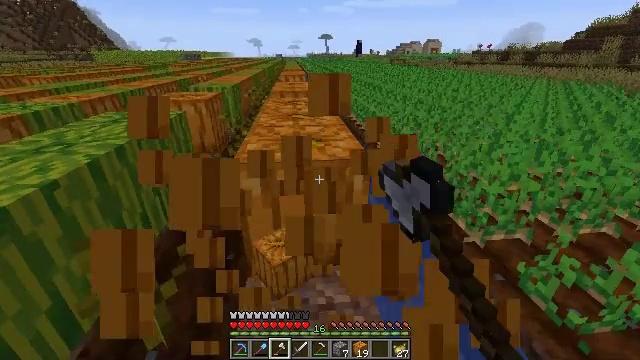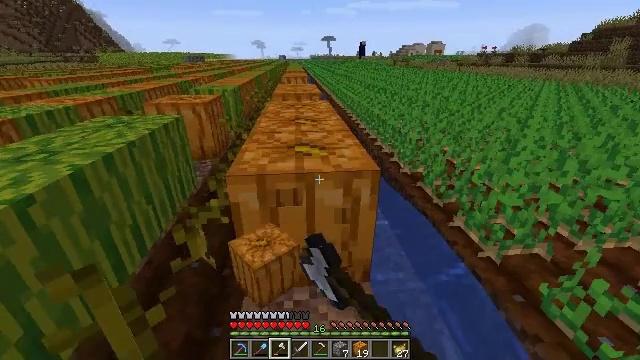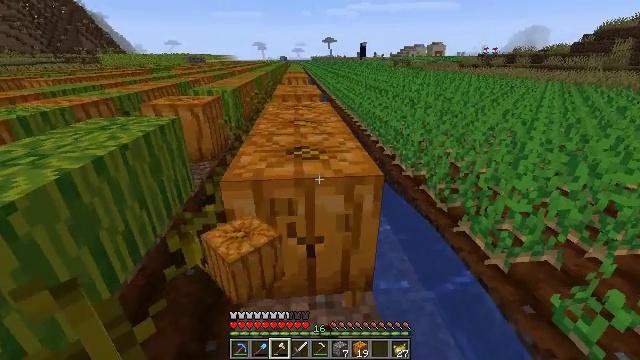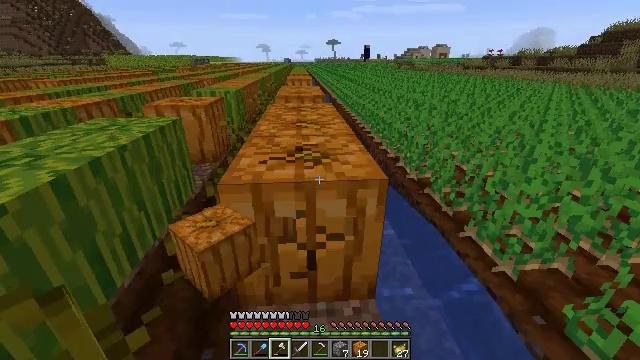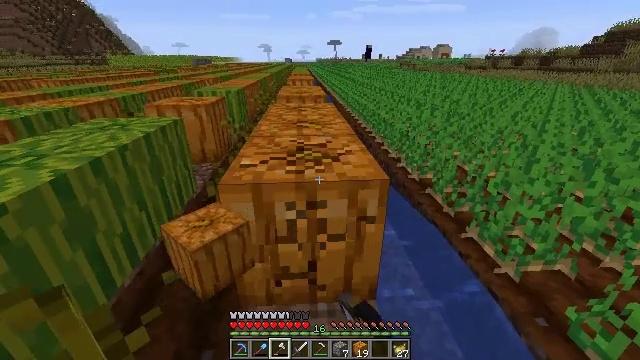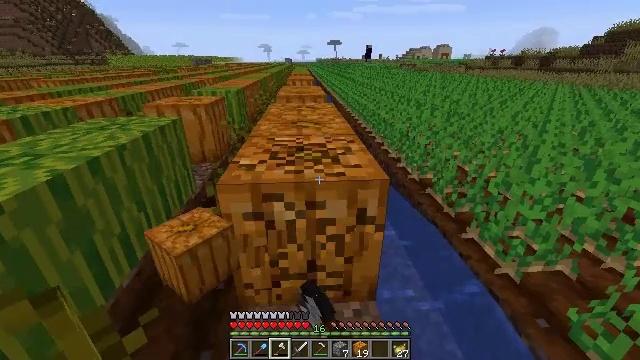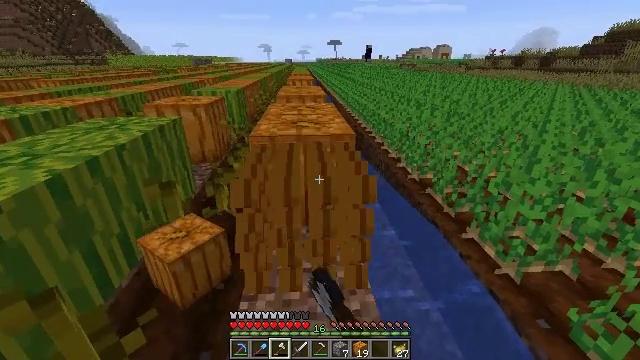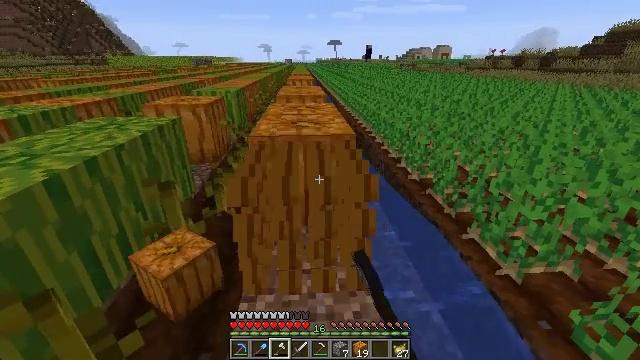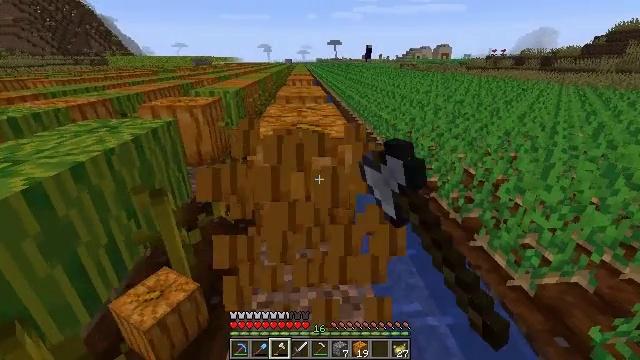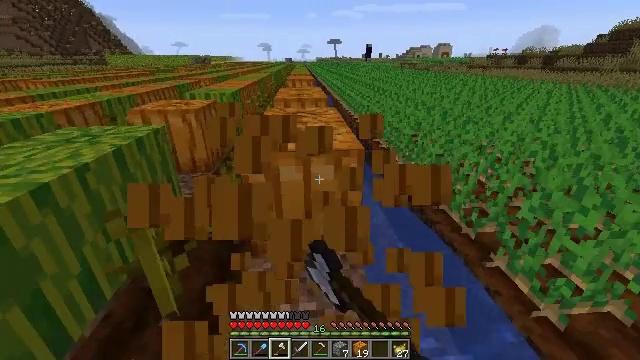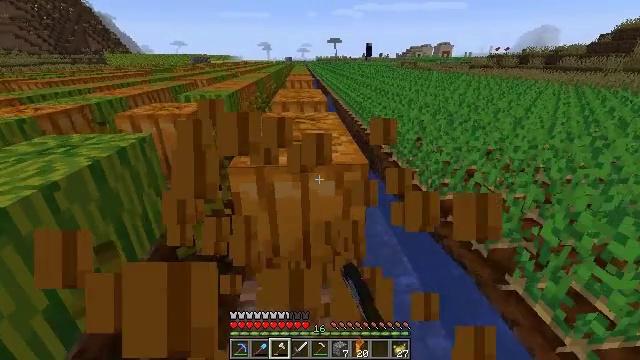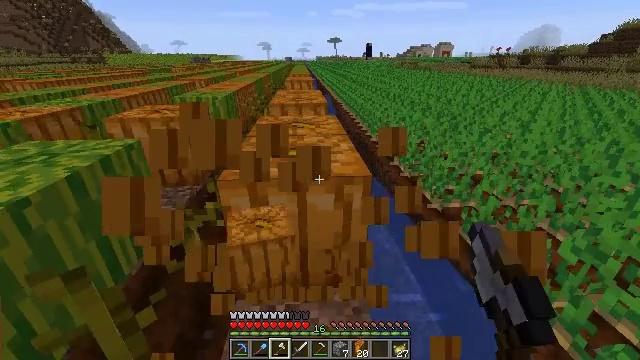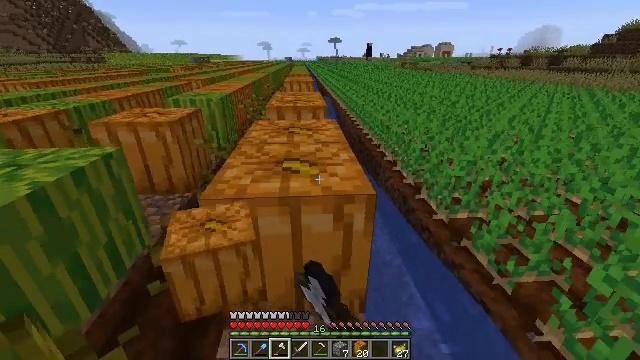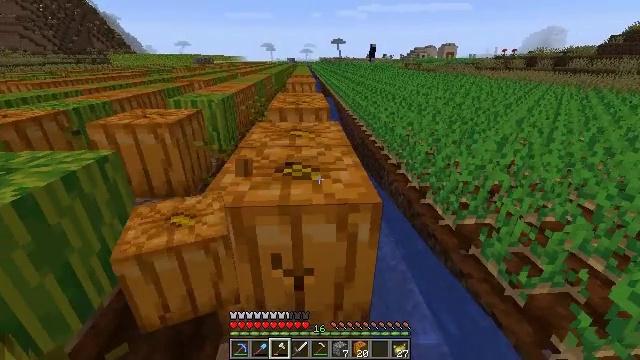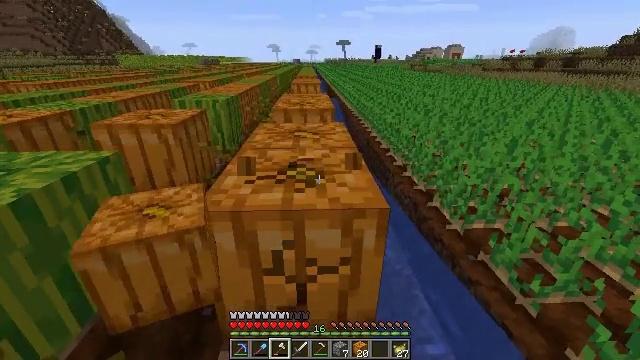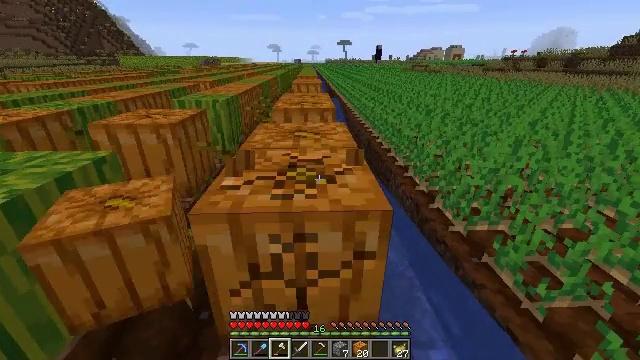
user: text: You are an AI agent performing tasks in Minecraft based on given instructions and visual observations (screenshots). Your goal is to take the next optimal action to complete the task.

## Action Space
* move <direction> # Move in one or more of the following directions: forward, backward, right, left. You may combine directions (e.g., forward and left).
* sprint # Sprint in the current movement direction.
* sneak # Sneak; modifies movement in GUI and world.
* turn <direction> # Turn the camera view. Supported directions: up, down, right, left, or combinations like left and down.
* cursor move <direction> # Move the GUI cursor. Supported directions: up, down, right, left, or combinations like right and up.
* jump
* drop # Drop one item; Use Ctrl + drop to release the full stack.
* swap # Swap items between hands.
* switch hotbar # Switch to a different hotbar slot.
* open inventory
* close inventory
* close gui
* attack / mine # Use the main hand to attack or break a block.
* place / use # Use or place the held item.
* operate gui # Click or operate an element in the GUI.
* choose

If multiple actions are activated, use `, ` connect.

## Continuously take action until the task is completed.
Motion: motion action
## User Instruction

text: Harvest a pumpkin from the field.
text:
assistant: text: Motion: attack / mine
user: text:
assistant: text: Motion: attack / mine
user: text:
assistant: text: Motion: attack / mine
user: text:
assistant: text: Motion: attack / mine
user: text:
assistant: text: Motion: attack / mine
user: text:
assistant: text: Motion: attack / mine
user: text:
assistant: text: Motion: move forward, attack / mine
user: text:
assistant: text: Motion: move forward, attack / mine
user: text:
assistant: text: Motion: move forward, attack / mine
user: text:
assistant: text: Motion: move forward, attack / mine
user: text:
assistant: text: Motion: move forward, attack / mine
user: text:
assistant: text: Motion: move forward, attack / mine
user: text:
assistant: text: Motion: attack / mine
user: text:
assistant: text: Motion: turn left, attack / mine
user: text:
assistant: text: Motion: attack / mine
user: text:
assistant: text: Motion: attack / mine
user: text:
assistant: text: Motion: attack / mine
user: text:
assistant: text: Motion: attack / mine
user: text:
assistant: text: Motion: move forward, attack / mine
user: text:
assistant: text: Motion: move forward, attack / mine
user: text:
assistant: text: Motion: move forward, attack / mine
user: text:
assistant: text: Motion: attack / mine
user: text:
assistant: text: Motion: attack / mine
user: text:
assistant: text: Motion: attack / mine
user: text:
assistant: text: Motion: attack / mine
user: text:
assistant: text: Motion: attack / mine
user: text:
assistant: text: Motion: attack / mine
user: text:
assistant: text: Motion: move forward, attack / mine
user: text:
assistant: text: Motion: move forward, attack / mine
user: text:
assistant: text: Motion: move forward, attack / mine